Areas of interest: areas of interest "Shopping Mall"
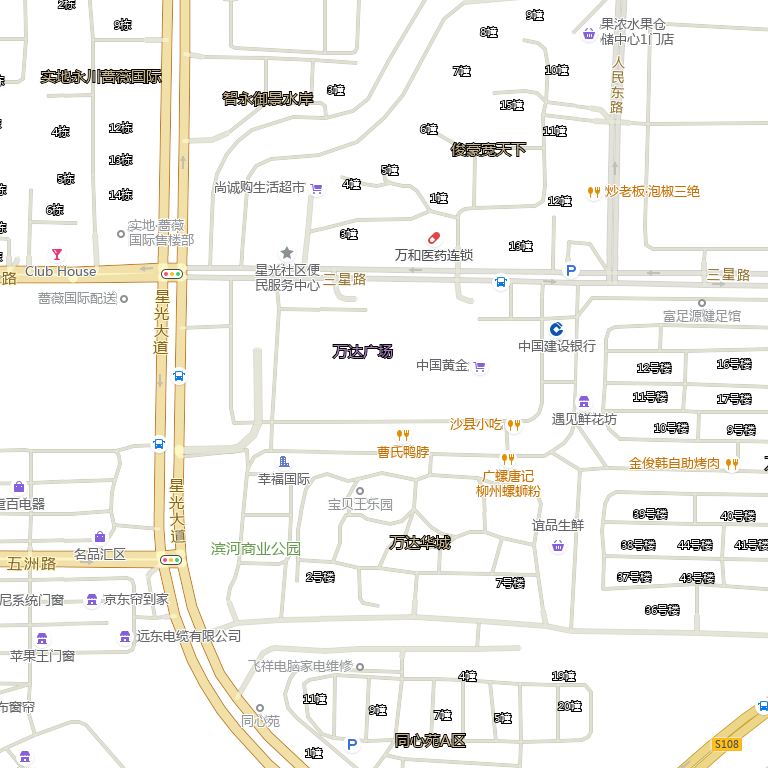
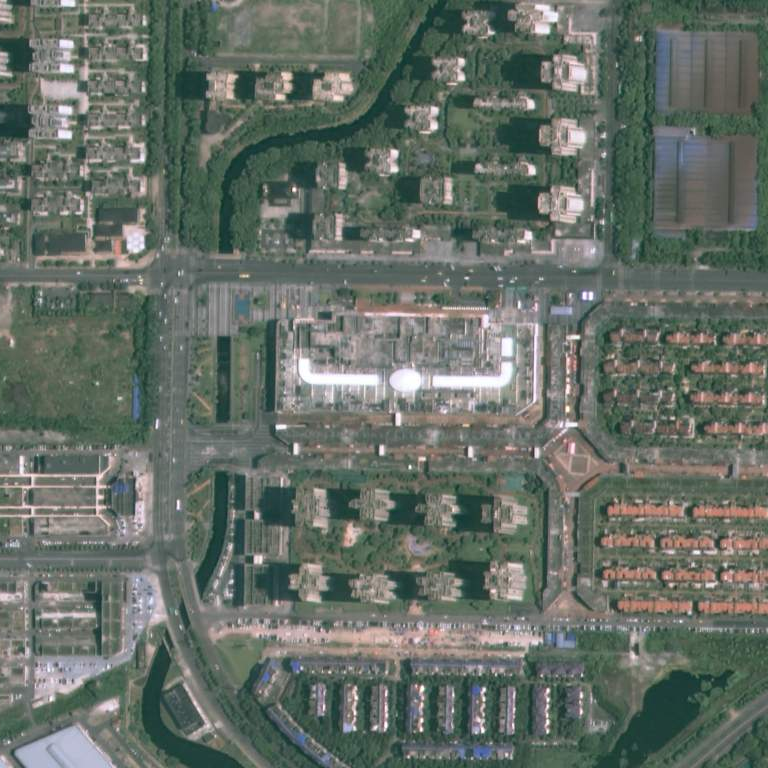